Question: I made a search feature for my web page, but my table seemed to be overlapping. Here is how the table looks like when I search for the word "server" which appears in three rows

If you see my results the headers are repeating and overlapping.
This is my code I really do not know were I'm making mistakes.
'''
<?php
include 'includes/connect.php';
$query = $_GET['query'];
$min_length = 3;
if (strlen($query) >= $min_length) {
$query = htmlspecialchars($query);
$query = mysql_real_escape_string($query);
$raw_results = mysql_query("SELECT * FROM aggrement
WHERE ('id' LIKE '%" . $query . "%') OR('description' LIKE '%" . $query . "%') OR ('start_date' LIKE '%" . $query . "%') OR ('end_date' LIKE '%" . $query . "%') OR ('balance' LIKE '%" . $query . "%') OR ('tax_value' LIKE '%" . $query . "%') OR ('amount_paid' LIKE '%" . $query . "%') OR ('hosting_name' LIKE '%" . $query . "%') OR ('domain_name' LIKE '%" . $query . "%') OR ('first_name' LIKE '%" . $query . "%') OR ('last_name' LIKE '%" . $query . "%')") or die(mysql_error());
if (mysql_num_rows($raw_results) > 0) {
echo "<table>";
// echo your header row here
while ($results = mysql_fetch_array($raw_results)) {
echo "<tr>
<th>Id</th>
<th><a href='viewaggrement.php?sort=description'>Description</th>
<th><a href='viewaggrement.php?sort=start_date'>Start Date</th>
<th><a href='viewaggrement.php?sort=end_date'>End Date</th>
<th><a href='viewaggrement.php?sort=balance'>Balance</th>
<th><a href='viewaggrement.php?sort=tax_value'>Tax </th>
<th><a href='viewaggrement.php?sort=amount_paid'>Amount Paid</th>
<th><a href='viewaggrement.php?sort=domain_name'>Domain Name</th>
<th><a href='viewaggrement.php?sort=hosting_name'>Hosting Name</th>
<th><a href='viewaggrement.php?sort=first_name'>First Name</th>
<th><a href='viewaggrement.php?sort=last_name'>Last Name</th>
<th>Edit</th>
<th>Delete</th>
</tr>";
echo "<tr>";
echo "<td>" . $results['id'] . "</td>";
echo "<td>" . $results['description'] . "</td>";
echo "<td>" . $results['start_date'] . "</td>";
echo "<td>" . $results['end_date'] . "</td>";
echo "<td>" . $results['balance'] . "</td>";
echo "<td>" . $results['tax_value'] . "</td>";
echo "<td>" . $results['amount_paid'] . "</td>";
echo "<td>" . $results['hosting_name'] . "</td>";
echo "<td>" . $results['domain_name'] . "</td>";
echo "<td>" . $results['first_name'] . "</td>";
echo "<td>" . $results['last_name'] . "</td>";
echo '<td><b><a href="editaggrement.php?id=' . $results['id'] . '"><img src="images/icons/glyphicons_030_pencil.png" /></a></b></td>';
echo '<td><b><a href="deleteaggrement.php?id=' . $results['id'] . '"><img src="images/icons/glyphicons_016_bin.png" /></a></b></td>';
echo "</tr>";
}
echo "</table>";
} else {
echo "No results";
}
} else {
echo "Minimum length is " . $min_length;
}
?>
'''
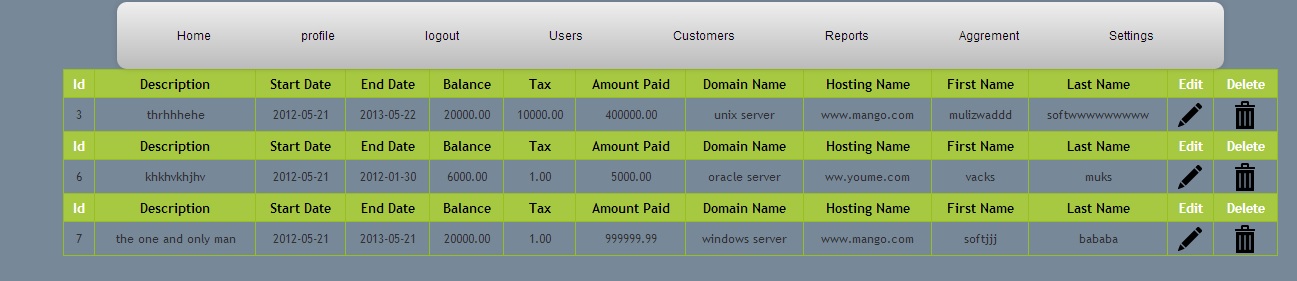
Answer: Change the following:
'''
while($results = mysql_fetch_array($raw_results)) {
echo "<tr>
<th>Id</th>
<th><a href='viewaggrement.php?sort=description'>Description</th>
<th><a href='viewaggrement.php?sort=start_date'>Start Date</th>
<th><a href='viewaggrement.php?sort=end_date'>End Date</th>
<th><a href='viewaggrement.php?sort=balance'>Balance</th>
<th><a href='viewaggrement.php?sort=tax_value'>Tax </th>
<th><a href='viewaggrement.php?sort=amount_paid'>Amount Paid</th>
<th><a href='viewaggrement.php?sort=domain_name'>Domain Name</th>
<th><a href='viewaggrement.php?sort=hosting_name'>Hosting Name</th>
<th><a href='viewaggrement.php?sort=first_name'>First Name</th>
<th><a href='viewaggrement.php?sort=last_name'>Last Name</th>
<th>Edit</th>
<th>Delete</th>
</tr>";
'''
to
'''
echo "<tr>
<th>Id</th>
<th><a href='viewaggrement.php?sort=description'>Description</th>
<th><a href='viewaggrement.php?sort=start_date'>Start Date</th>
<th><a href='viewaggrement.php?sort=end_date'>End Date</th>
<th><a href='viewaggrement.php?sort=balance'>Balance</th>
<th><a href='viewaggrement.php?sort=tax_value'>Tax </th>
<th><a href='viewaggrement.php?sort=amount_paid'>Amount Paid</th>
<th><a href='viewaggrement.php?sort=domain_name'>Domain Name</th>
<th><a href='viewaggrement.php?sort=hosting_name'>Hosting Name</th>
<th><a href='viewaggrement.php?sort=first_name'>First Name</th>
<th><a href='viewaggrement.php?sort=last_name'>Last Name</th>
<th>Edit</th>
<th>Delete</th>
</tr>";
while($results = mysql_fetch_array($raw_results)) {
'''